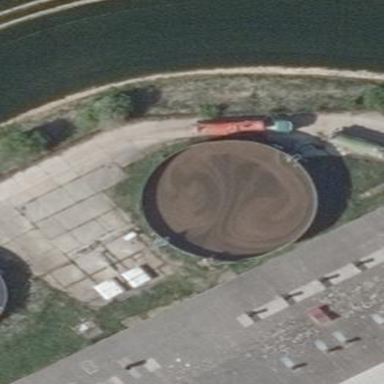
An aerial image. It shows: Storage tank that is man-made.